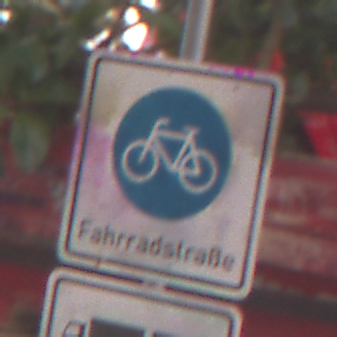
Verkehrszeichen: BeginnFahrradstrasse
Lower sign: MehrspurigeFahrzeugeFrei4
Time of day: MorningAfternoon
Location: Outdoor (Urban)
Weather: Clear
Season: NotSpecified
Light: Natural